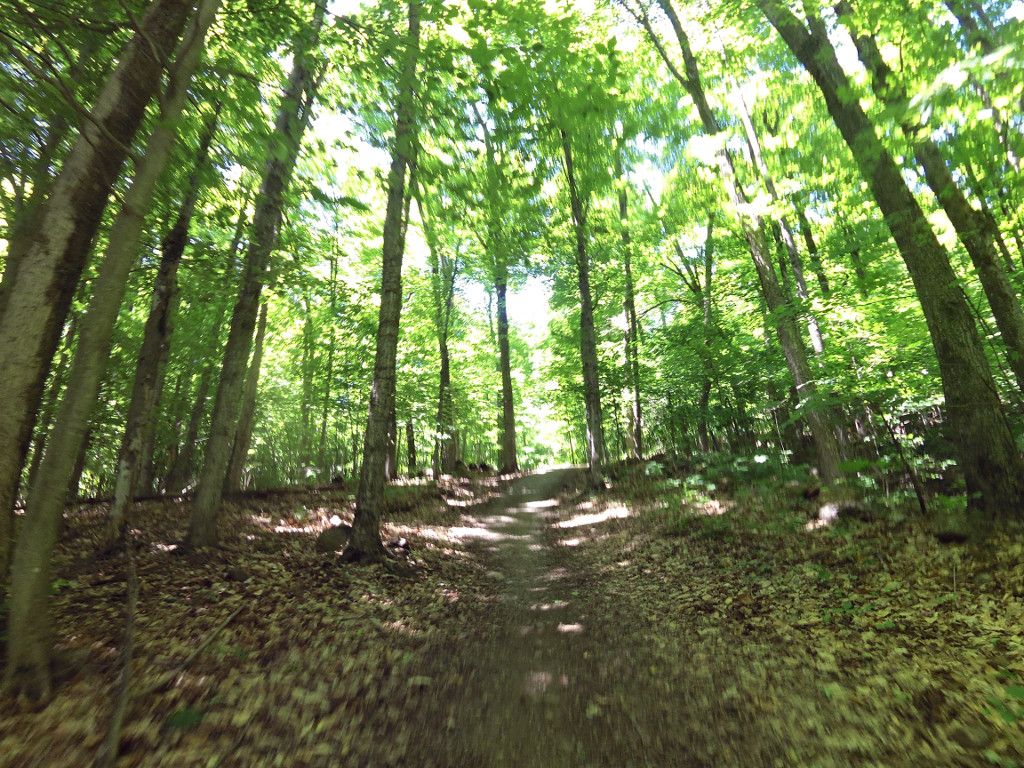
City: ottawa-gatineau